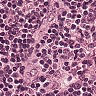
Metastatic tissue present: no